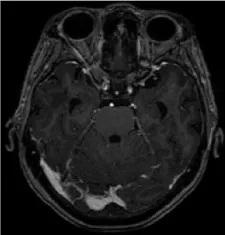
MRI changes in leptomeningeal metastasis before and after treatment. (D-F) After three courses of intrathecal chemotherapy, the thickening and pronounced enhancement of the meninges in the cerebellum disappeared.
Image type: radiology (mri)